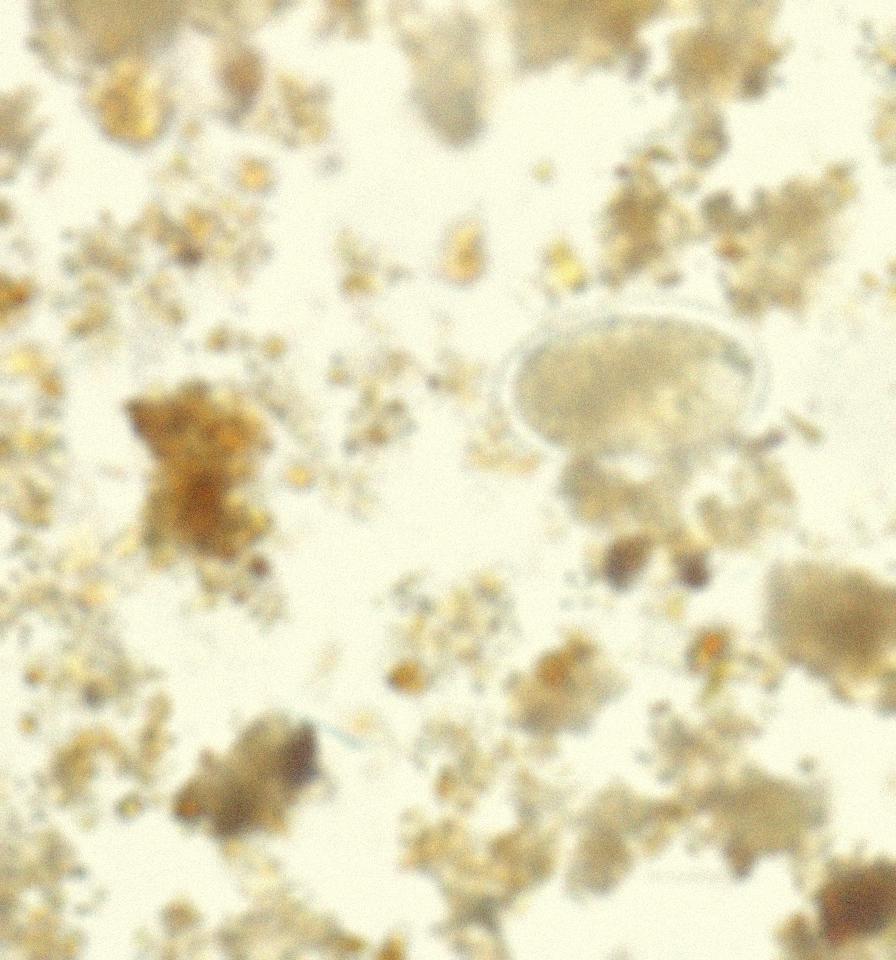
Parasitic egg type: Hookworm egg